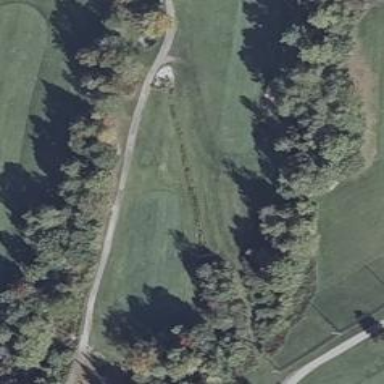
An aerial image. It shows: Golf hole.